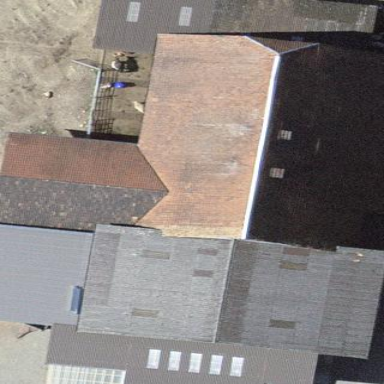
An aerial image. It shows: Rural barn.